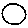
Label: moon